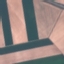
Land use / land cover class: AnnualCrop